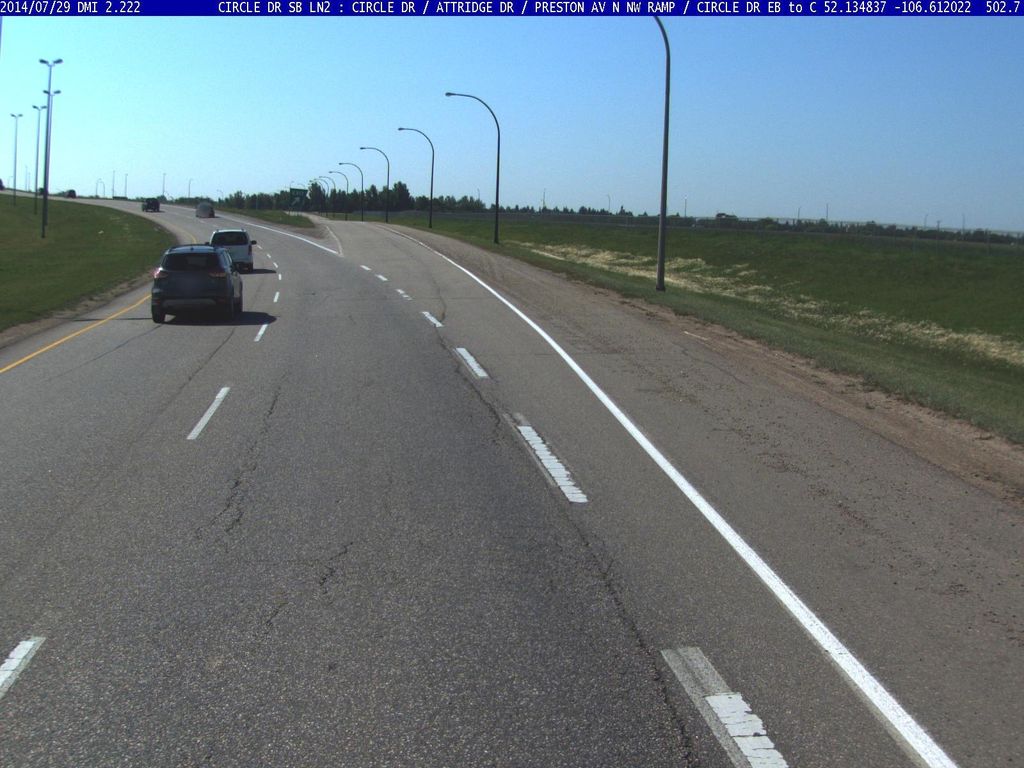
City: saskatoon